Field crop: maize
Growth stage: 2
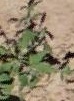
Species: atriplex